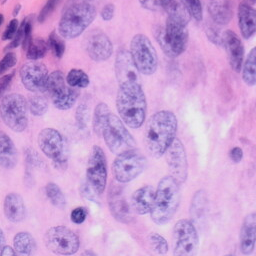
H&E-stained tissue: Skin